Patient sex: M
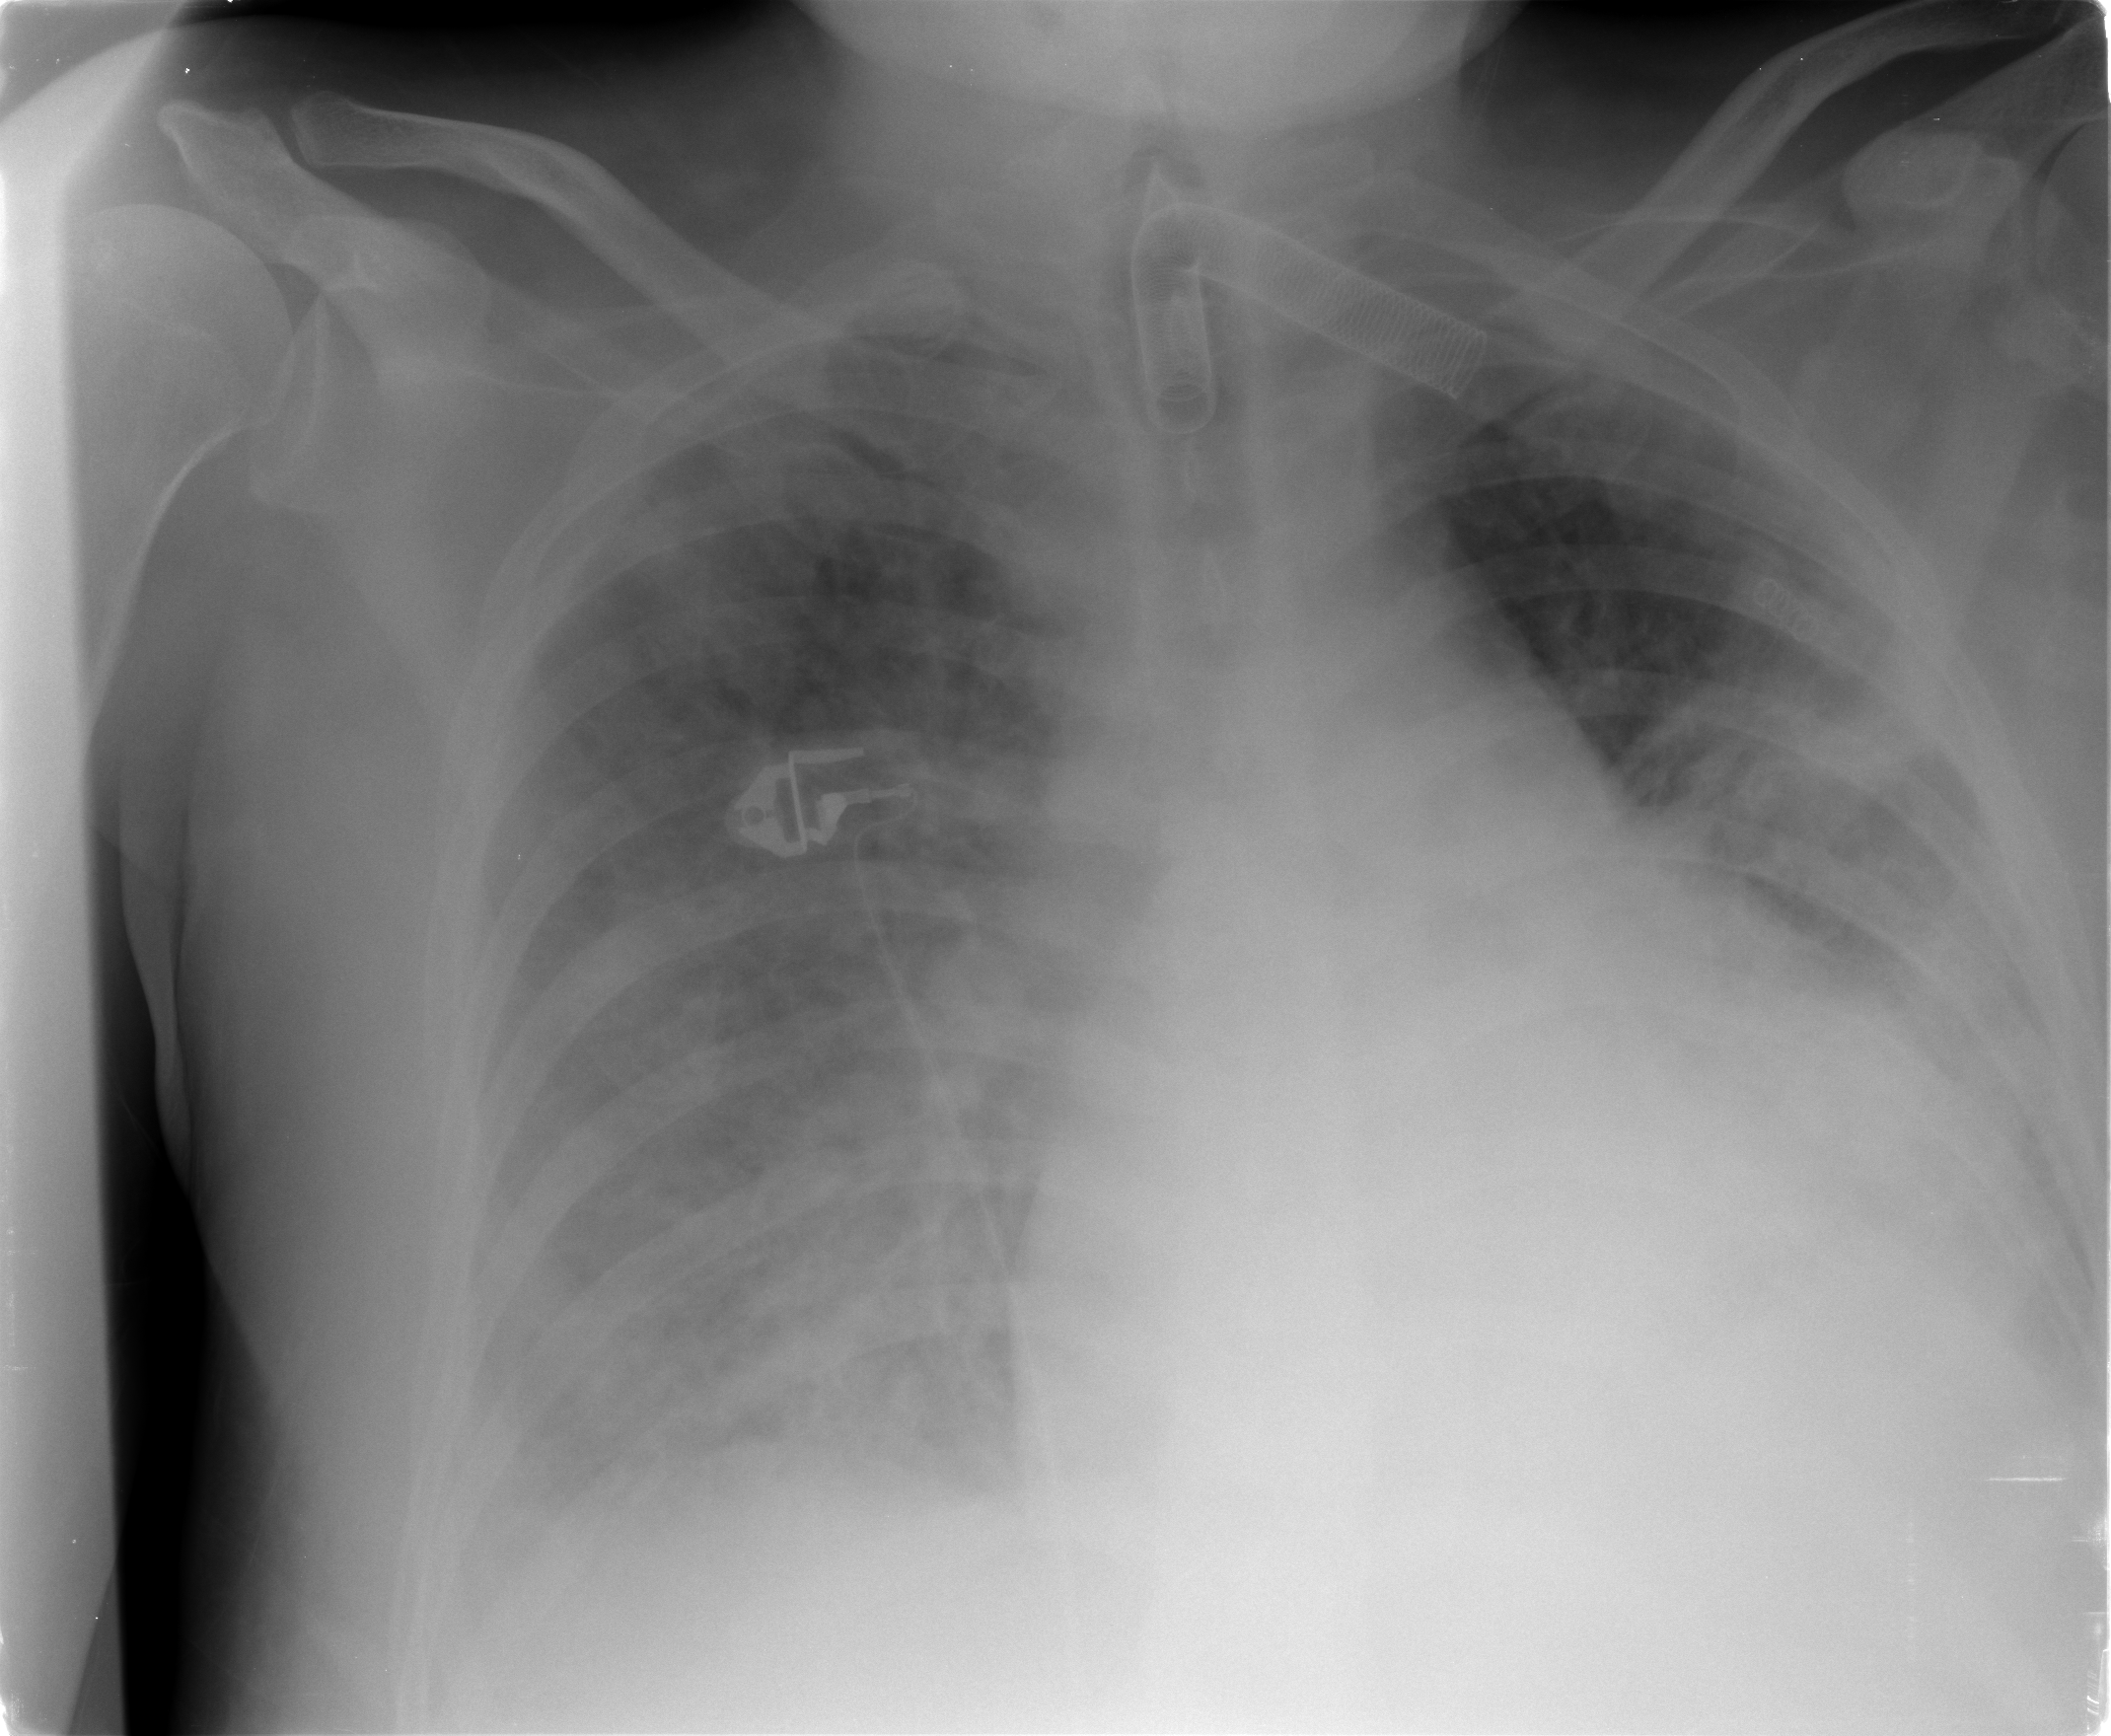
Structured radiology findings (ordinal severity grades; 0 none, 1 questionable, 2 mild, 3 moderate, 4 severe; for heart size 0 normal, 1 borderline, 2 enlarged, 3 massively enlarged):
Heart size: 1
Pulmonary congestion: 3
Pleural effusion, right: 3
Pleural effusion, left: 3
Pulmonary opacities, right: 1
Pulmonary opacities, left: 2
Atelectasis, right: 3
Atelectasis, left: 3